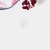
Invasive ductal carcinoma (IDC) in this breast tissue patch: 0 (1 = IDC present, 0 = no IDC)